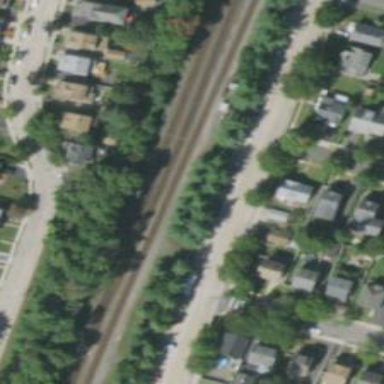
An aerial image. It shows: Railway crossover.